Question: Please hove on the first thumbnail here: <URL>
'??????' will be displayed. This is utf-8 text and I run it through php 'htmlentities()'
Can someone explain what is happening?
Do I have to encode htmlentities to make it display utf-8 text display correctly?
Any thoughts?
thanks!

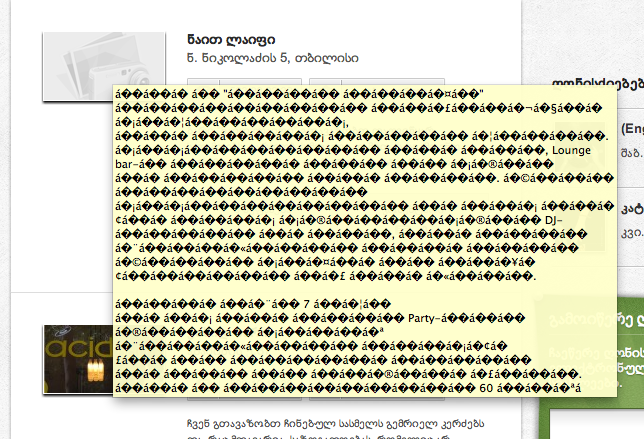
Answer: I know that my comment helped to fixed your issue.
Here is as answer
'''
echo htmlentities($str, ENT_QUOTES | ENT_IGNORE, "UTF-8");
'''